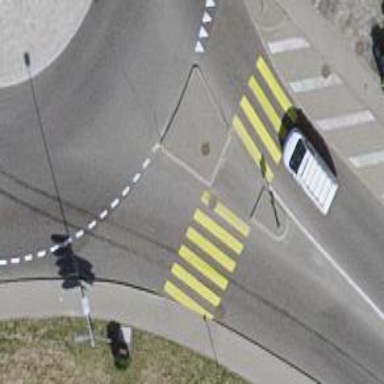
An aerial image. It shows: Marked zebra crossing with island.